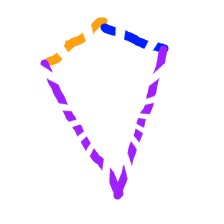
Shape: kite